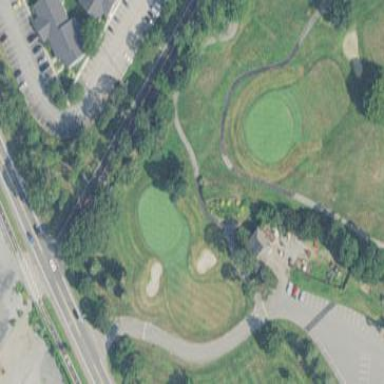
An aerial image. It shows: Grassy area designated as golf fairway.